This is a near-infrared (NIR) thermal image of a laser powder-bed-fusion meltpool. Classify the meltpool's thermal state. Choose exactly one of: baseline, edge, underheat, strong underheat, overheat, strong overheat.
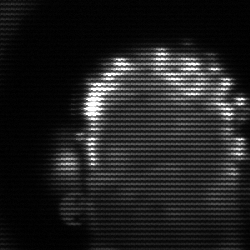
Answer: baseline